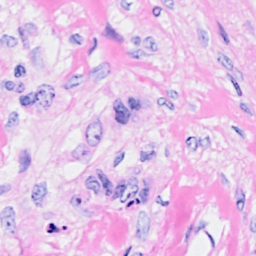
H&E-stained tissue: Breast